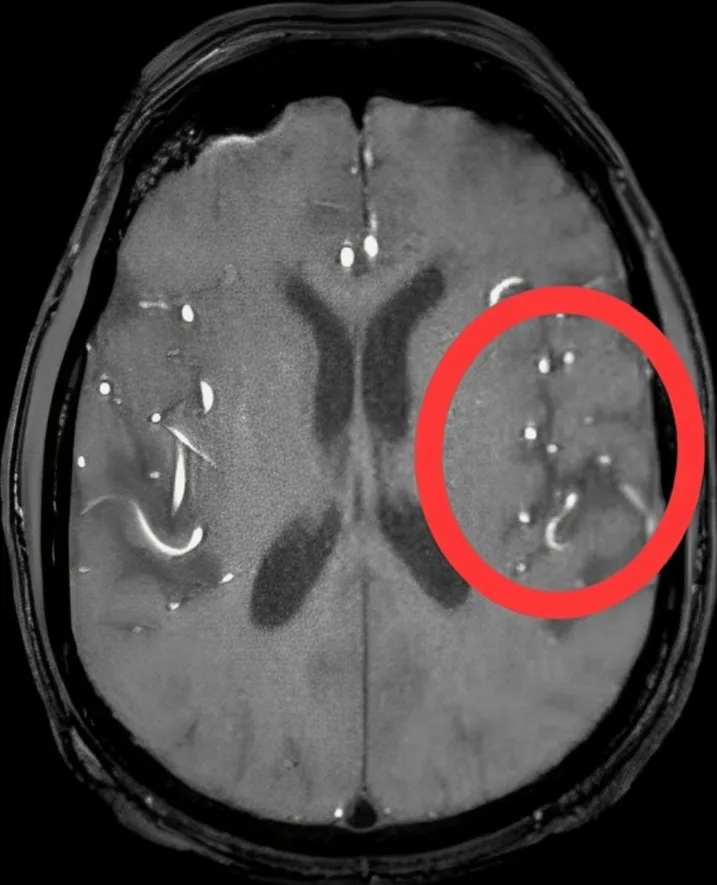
MRI of the brain. The circled part indicates multiple foci blooming on SWI noted diffusely scattered through brain parenchyma involving subcortical, cortical regions, deep white matter, bilateral gangliocapsular regions, brainstem, and cerebellum suggestive of diffuse axonal injury. . MRI: Magnetic resonance imaging, SWI: Susceptibility-weighted imaging.
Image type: radiology (mri)